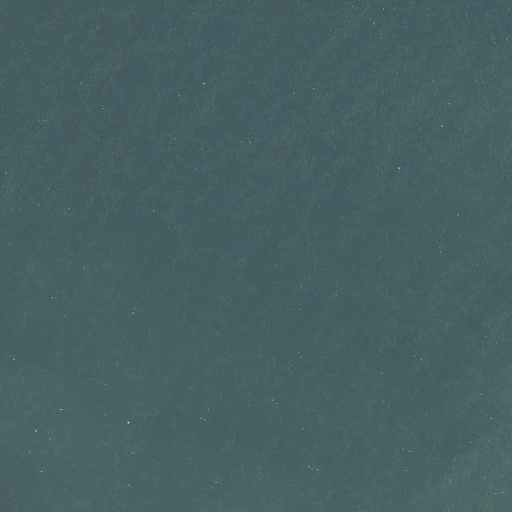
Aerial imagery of bar in Maine named Gangway containing only open water